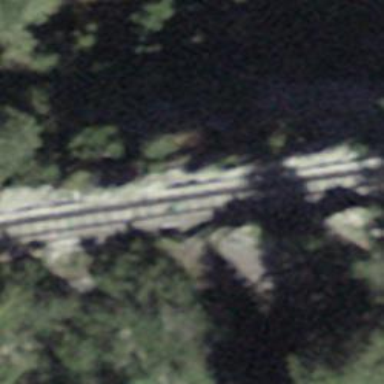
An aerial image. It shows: Funicular railway bridge.